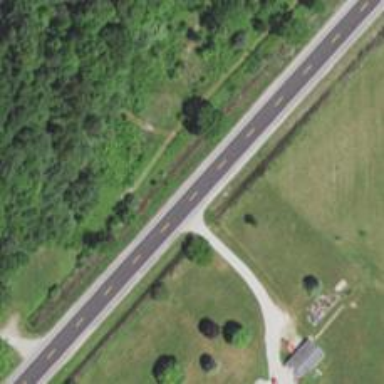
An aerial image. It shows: Tertiary road.